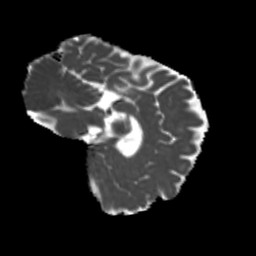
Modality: MD
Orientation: sagittal
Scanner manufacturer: siemens
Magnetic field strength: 3 T
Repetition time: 4 s
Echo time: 0.0594 s